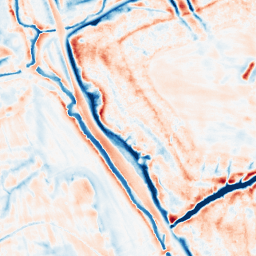
Category: edge_preserving
Decomposition family: bilateral
Decomposition parameters: d: 21
sigma_color: 100
sigma_space: 50
Upsampling method: cubic_mitchell
Upsampling parameters: scale: 8
Upsampling scale: 8